Question:
This is a relatively simple data structure, but I am having a hard time figuring out the best EF strategy to model it. It's obviously not Table Per Hierarchy. So I tried Table Per Type and it didn't like the relationships between Client and Person or Customer and Person. After reading about Table Per Concrete Type, it doesn't follow that model either. S how would one model this ERD?
#
Update
#
The business use case behind it is that we deal with several companies. Some of these companies have purchased other companies. The parent company (Acme) has been a long time customer. The child company (Zeta) has been a long time client. When Acme bought Zeta they put one person in charge of handling the relationships between the company (Adam). Adam now has 2 distinct email addresses that need to be notified of events. adam@acme.com gets customer notifications. adam@zeta.com gets client notifications. That was the reason I had it modeled like it was. Adam is a bit OCD and likes to keep his notifications separated into individual mailboxes. As a programmer, I don't like Adam. :D
There are several other classifications in the system than Client and Customer. We also have Vendors, Technicians, and Distributors. I ended up modeling it very similar to the below suggestion, but split the Email table into type specific tables (CustomerEmail and ClientEmail). Not perfect but in order to just "get it done", it works.
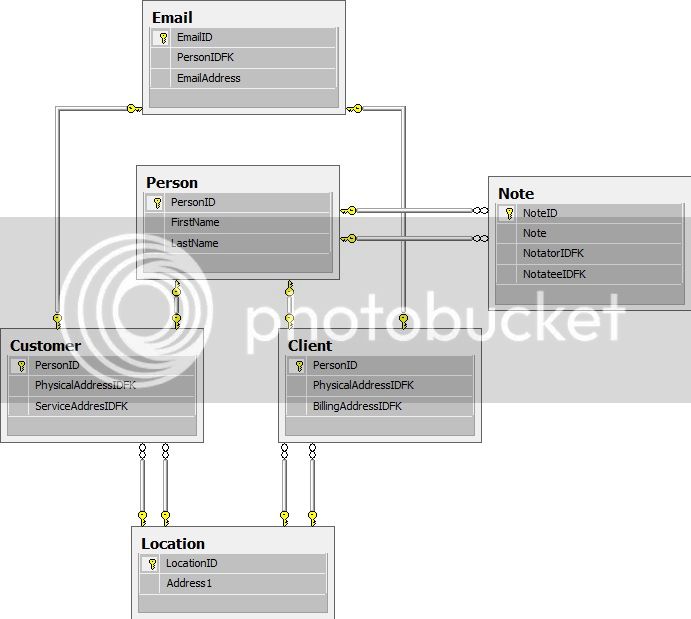
Answer: > A person can be both a client and a customer.
Then 'Client' and 'Customer' cannot inherit from 'Person'. You must model this with composition. : A 'Person' 'Client' or 'Customer'. : A 'Person' attribute to be a 'Client' and/or 'Customer'.
With EF this would be two one-to-one relationships:
'''
public class Person
{
public int PersonId { get; set; }
public Client Client { get; set; }
public Customer Customer { get; set; }
}
'''
'Client' and 'Customer' can have a 'Person' reference refering back to 'Person'. (They don't need to have this reference but it makes sense to enable access to the FirstName and LastName via this navigation property.)
'''
public class Client / Customer
{
public int PersonId { get; set; }
public Person Person { get; set; }
}
'''
I assume that a Person doesn't need to have always a 'Client' and a 'Customer' attribute, but sometimes only one (or even zero?). In this case 'Person' is the principal in both relationships and 'Client'/'Customer' are the dependents: They have a reference to a 'Person', but the 'Person' only has references to 'Client' and 'Customer'. With Fluent API this would be modeled like so:
'''
modelBuilder.Entity<Person>()
.HasOptional(p => p.Client)
.WithRequired(c => c.Person);
modelBuilder.Entity<Person>()
.HasOptional(p => p.Customer)
.WithRequired(c => c.Person);
'''
The relationships between 'Person' and 'Note' are two ordinary one-to-many relationships. 'Person' can have two navigation collections...
'''
public ICollection<Note> NotesAsNotator { get; set; }
public ICollection<Note> NotesAsNotatee { get; set; }
'''
...and 'Note' can have two references to 'Person' together with the two foreign key properties (they are not required to be exposed in the model but often helpful):
'''
public int NotatorIDFK { get; set; }
public Person Notator { get; set; }
public int NotateeIDFK { get; set; }
public Person Notatee { get; set; }
'''
And the relationships are defined with Fluent API as follows:
'''
modelBuilder.Entity<Person>()
.HasMany(p => p.NotesAsNotator)
.WithRequired(n => n.Notator)
.HasForeignKey(n => n.NotatorIDFK)
.WillCascadeOnDelete(false);
modelBuilder.Entity<Person>()
.HasMany(p => p.NotesAsNotatee)
.WithRequired(n => n.Notatee)
.HasForeignKey(n => n.NotateeIDFK)
.WillCascadeOnDelete(false);
'''
Cascading delete must the disabled here (at least for one of the two relationships), otherwise 'Person' can delete 'Notes' through more than one cascading delete path due to the two relationships which is - at least in SQL Server - forbidden.
The relationships between 'Location' and 'Client' and between 'Location' and 'Customer' are again two one-to-many relationships each (four in total) with four collections in 'Location' and two references to 'Location' in 'Client' and 'Customer'. They are modeled similarly to the relationships above.
The relationships between 'Client' and 'Email' and 'Customer' and 'Email' are a problem because they are one-to-one but apparently with a foreign key 'PersonIDFK' (with unique key constraint?) which is not supported by EF. As already asked by Gert Arnold in the comments: Why isn't the relationship between 'Person' and 'Email'? Are the two relationships supposed to express that a person can have another email address as a client than as a customer? I don't understand this part of the model.